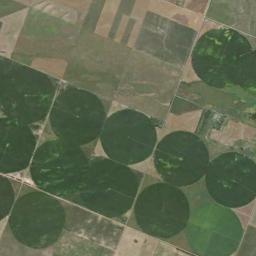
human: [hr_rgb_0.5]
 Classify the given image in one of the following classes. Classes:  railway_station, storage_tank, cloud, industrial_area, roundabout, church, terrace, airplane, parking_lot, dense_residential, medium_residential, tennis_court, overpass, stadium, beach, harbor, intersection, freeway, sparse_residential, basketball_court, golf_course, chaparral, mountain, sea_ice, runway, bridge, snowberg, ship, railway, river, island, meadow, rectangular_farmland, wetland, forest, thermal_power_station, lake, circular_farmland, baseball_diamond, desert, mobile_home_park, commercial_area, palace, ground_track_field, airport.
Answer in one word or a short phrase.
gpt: circular_farmland